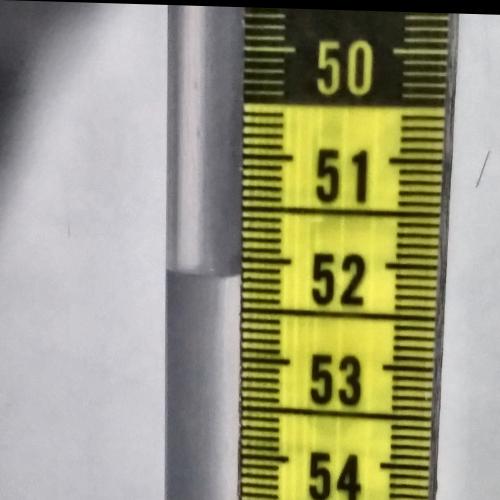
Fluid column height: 52.2 cm